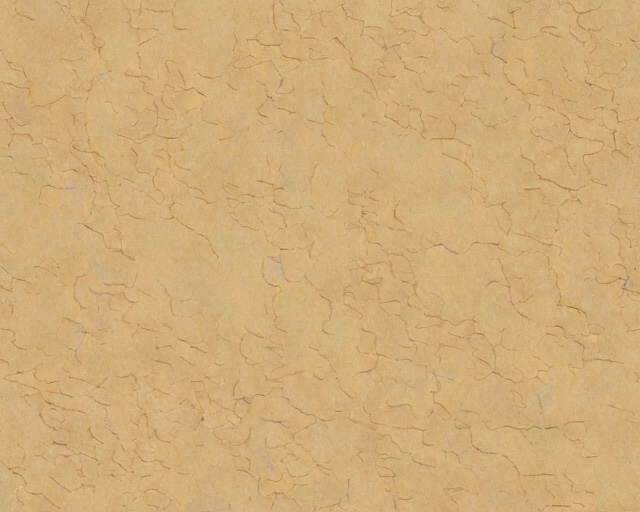
Category: Sympathy